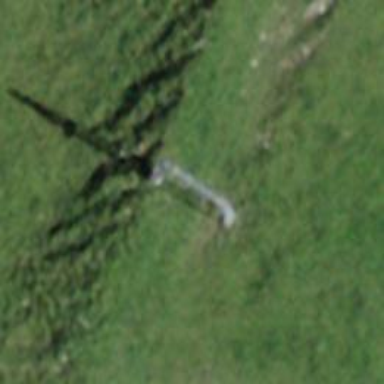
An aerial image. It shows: Pylon for aerialway.